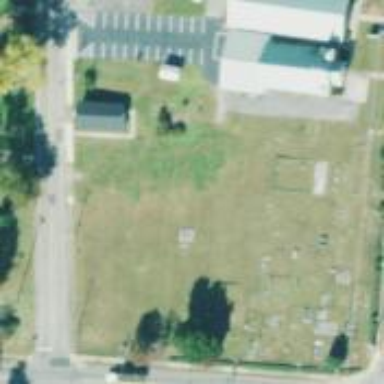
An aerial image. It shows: Cemetery.